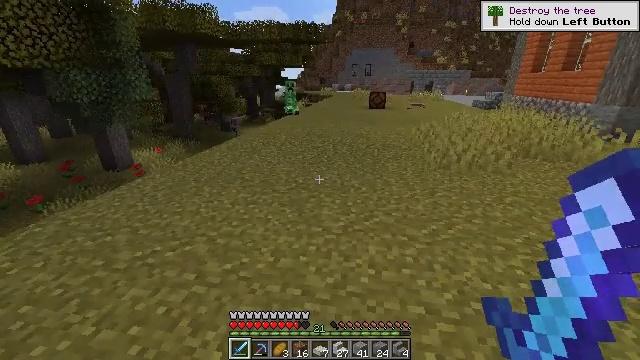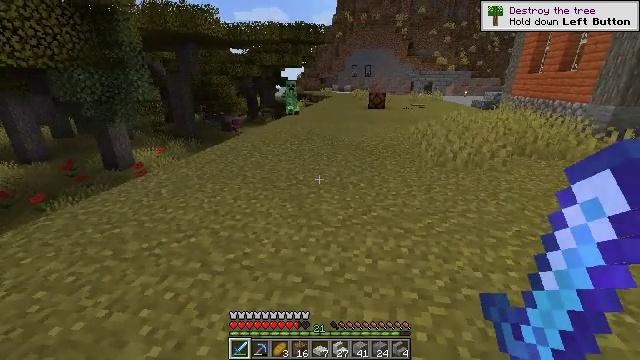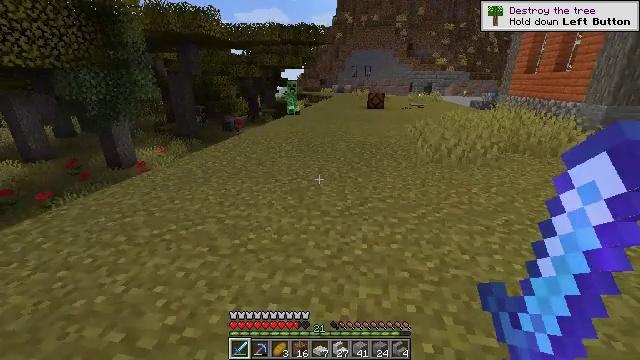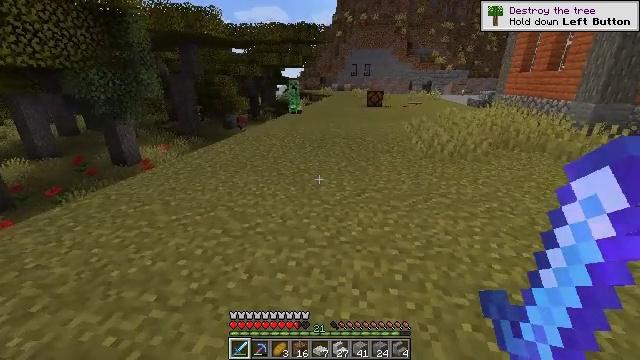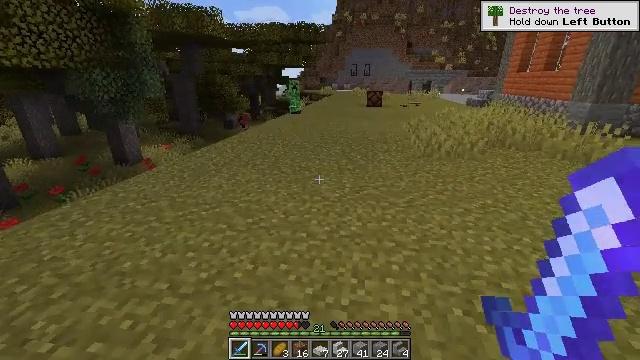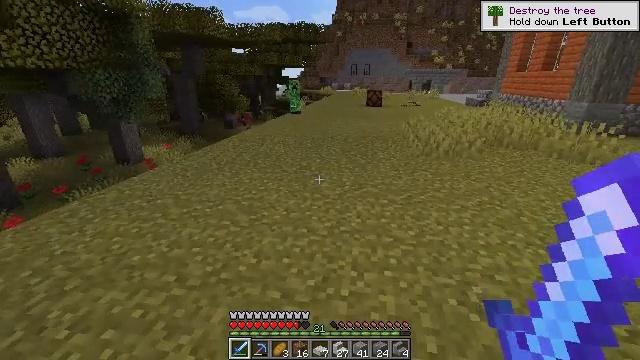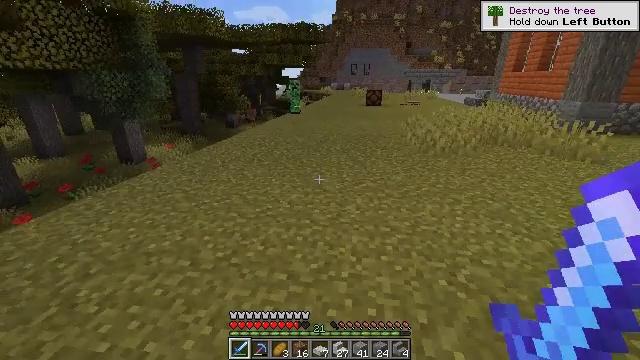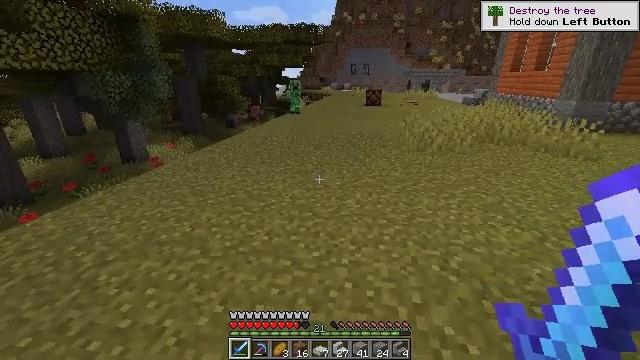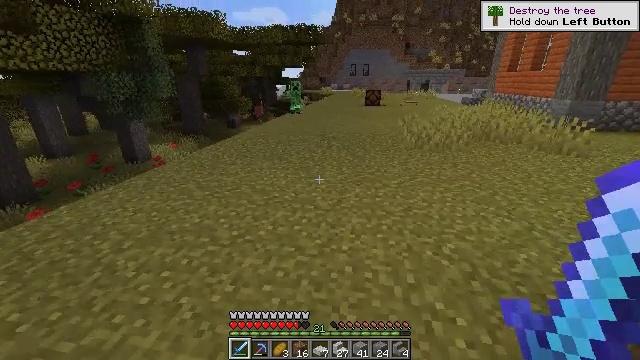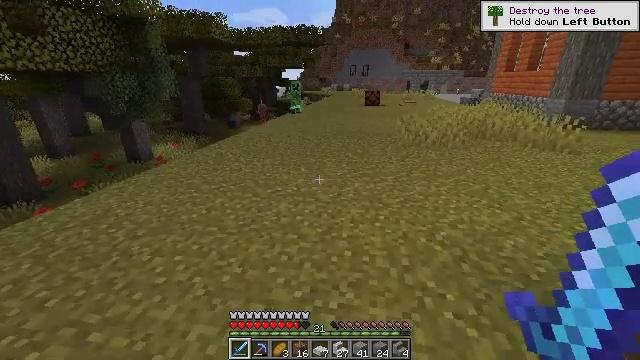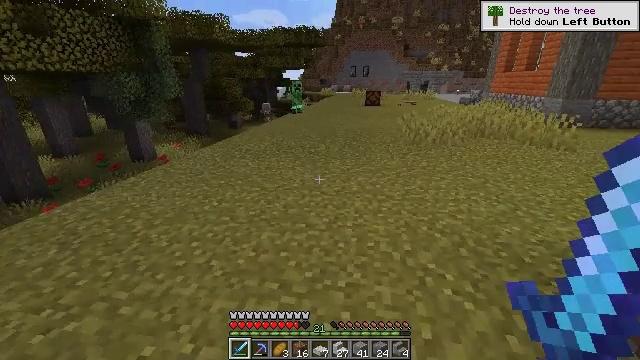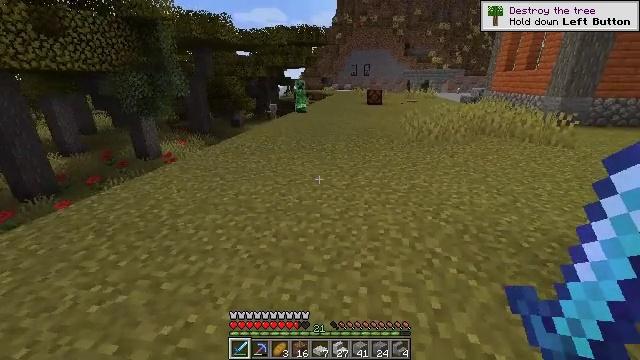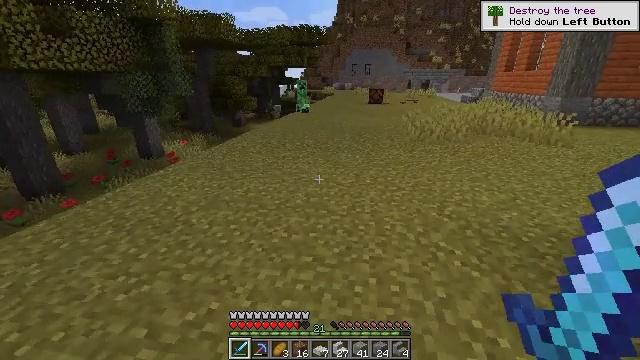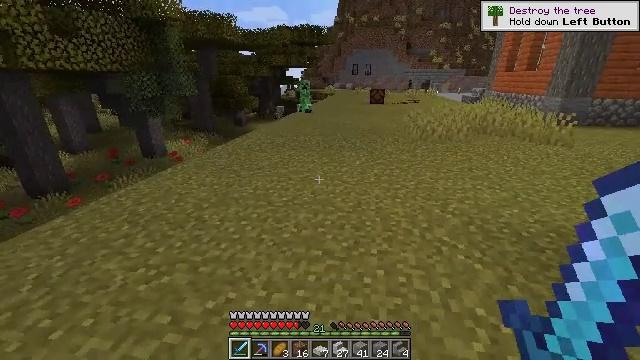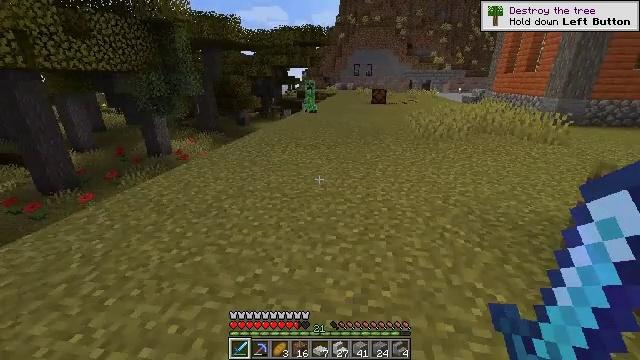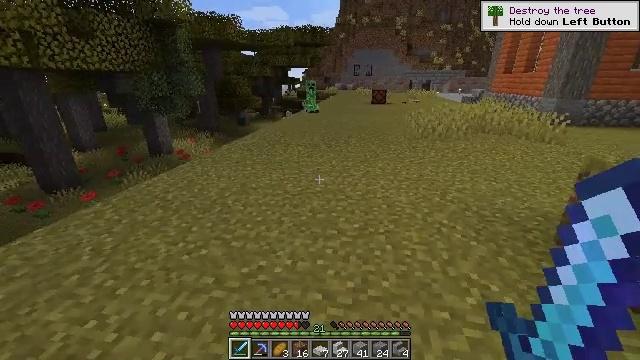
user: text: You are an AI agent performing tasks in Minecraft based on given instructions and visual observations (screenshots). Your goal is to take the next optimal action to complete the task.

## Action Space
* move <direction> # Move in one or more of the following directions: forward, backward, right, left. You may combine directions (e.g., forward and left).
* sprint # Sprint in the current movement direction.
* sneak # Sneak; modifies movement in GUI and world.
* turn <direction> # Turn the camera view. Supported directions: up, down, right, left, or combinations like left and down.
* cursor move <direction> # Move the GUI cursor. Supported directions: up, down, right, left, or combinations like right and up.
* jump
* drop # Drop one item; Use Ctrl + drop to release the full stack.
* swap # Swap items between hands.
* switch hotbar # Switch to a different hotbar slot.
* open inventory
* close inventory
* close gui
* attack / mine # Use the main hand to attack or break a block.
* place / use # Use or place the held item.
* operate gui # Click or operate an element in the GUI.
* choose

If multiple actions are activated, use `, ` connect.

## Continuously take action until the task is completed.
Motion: motion action
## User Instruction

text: Harvest the dead bush.
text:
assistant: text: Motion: move back
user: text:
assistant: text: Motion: move back
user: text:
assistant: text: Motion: move back
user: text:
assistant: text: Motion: move back
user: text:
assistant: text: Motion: move back
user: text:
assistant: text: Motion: move back
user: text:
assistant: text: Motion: move back
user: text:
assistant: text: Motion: move back
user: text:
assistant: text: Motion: move back and move left
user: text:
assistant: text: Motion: move back and move left
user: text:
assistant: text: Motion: move back and move left
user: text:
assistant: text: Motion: move back and move left
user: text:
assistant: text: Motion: move back and move left
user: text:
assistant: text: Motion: move back
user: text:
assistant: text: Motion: move back
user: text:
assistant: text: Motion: move back
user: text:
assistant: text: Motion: move back
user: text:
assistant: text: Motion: move back
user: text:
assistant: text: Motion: move back, turn right
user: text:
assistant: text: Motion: move back
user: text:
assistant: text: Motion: move back, turn left and down
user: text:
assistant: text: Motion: move back
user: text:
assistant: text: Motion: move back
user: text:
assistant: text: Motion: move back
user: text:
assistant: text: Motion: move back
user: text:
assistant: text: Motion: move back
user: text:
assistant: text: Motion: move back
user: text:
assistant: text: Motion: move back
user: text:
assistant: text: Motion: move back
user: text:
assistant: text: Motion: move back